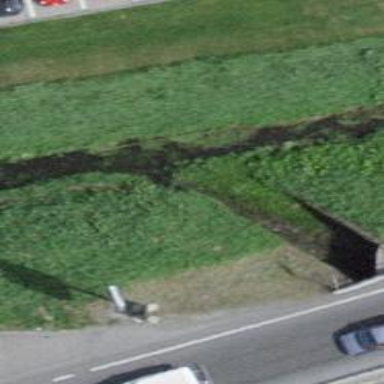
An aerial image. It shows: Ditch serving as waterway.